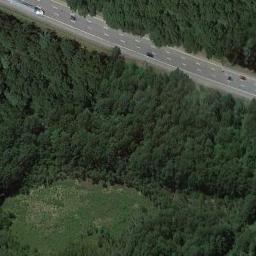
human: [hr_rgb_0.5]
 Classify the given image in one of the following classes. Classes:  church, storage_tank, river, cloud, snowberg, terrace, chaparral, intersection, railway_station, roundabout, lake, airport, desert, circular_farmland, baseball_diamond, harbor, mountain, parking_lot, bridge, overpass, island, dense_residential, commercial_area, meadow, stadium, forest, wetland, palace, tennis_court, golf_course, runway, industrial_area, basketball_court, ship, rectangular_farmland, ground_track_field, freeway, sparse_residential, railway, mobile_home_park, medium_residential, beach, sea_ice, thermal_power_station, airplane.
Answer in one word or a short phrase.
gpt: freeway